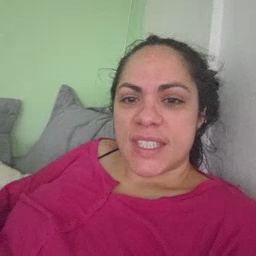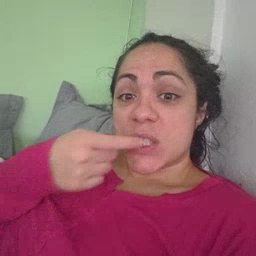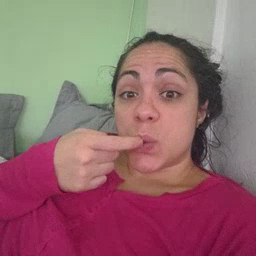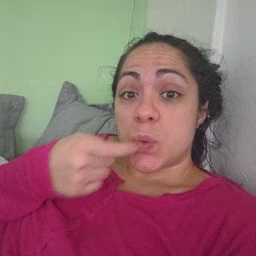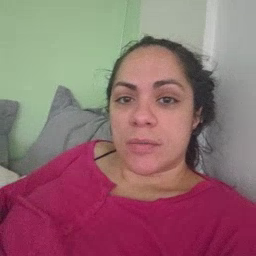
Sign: tooth